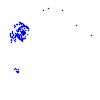
Particle: pion